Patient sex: M
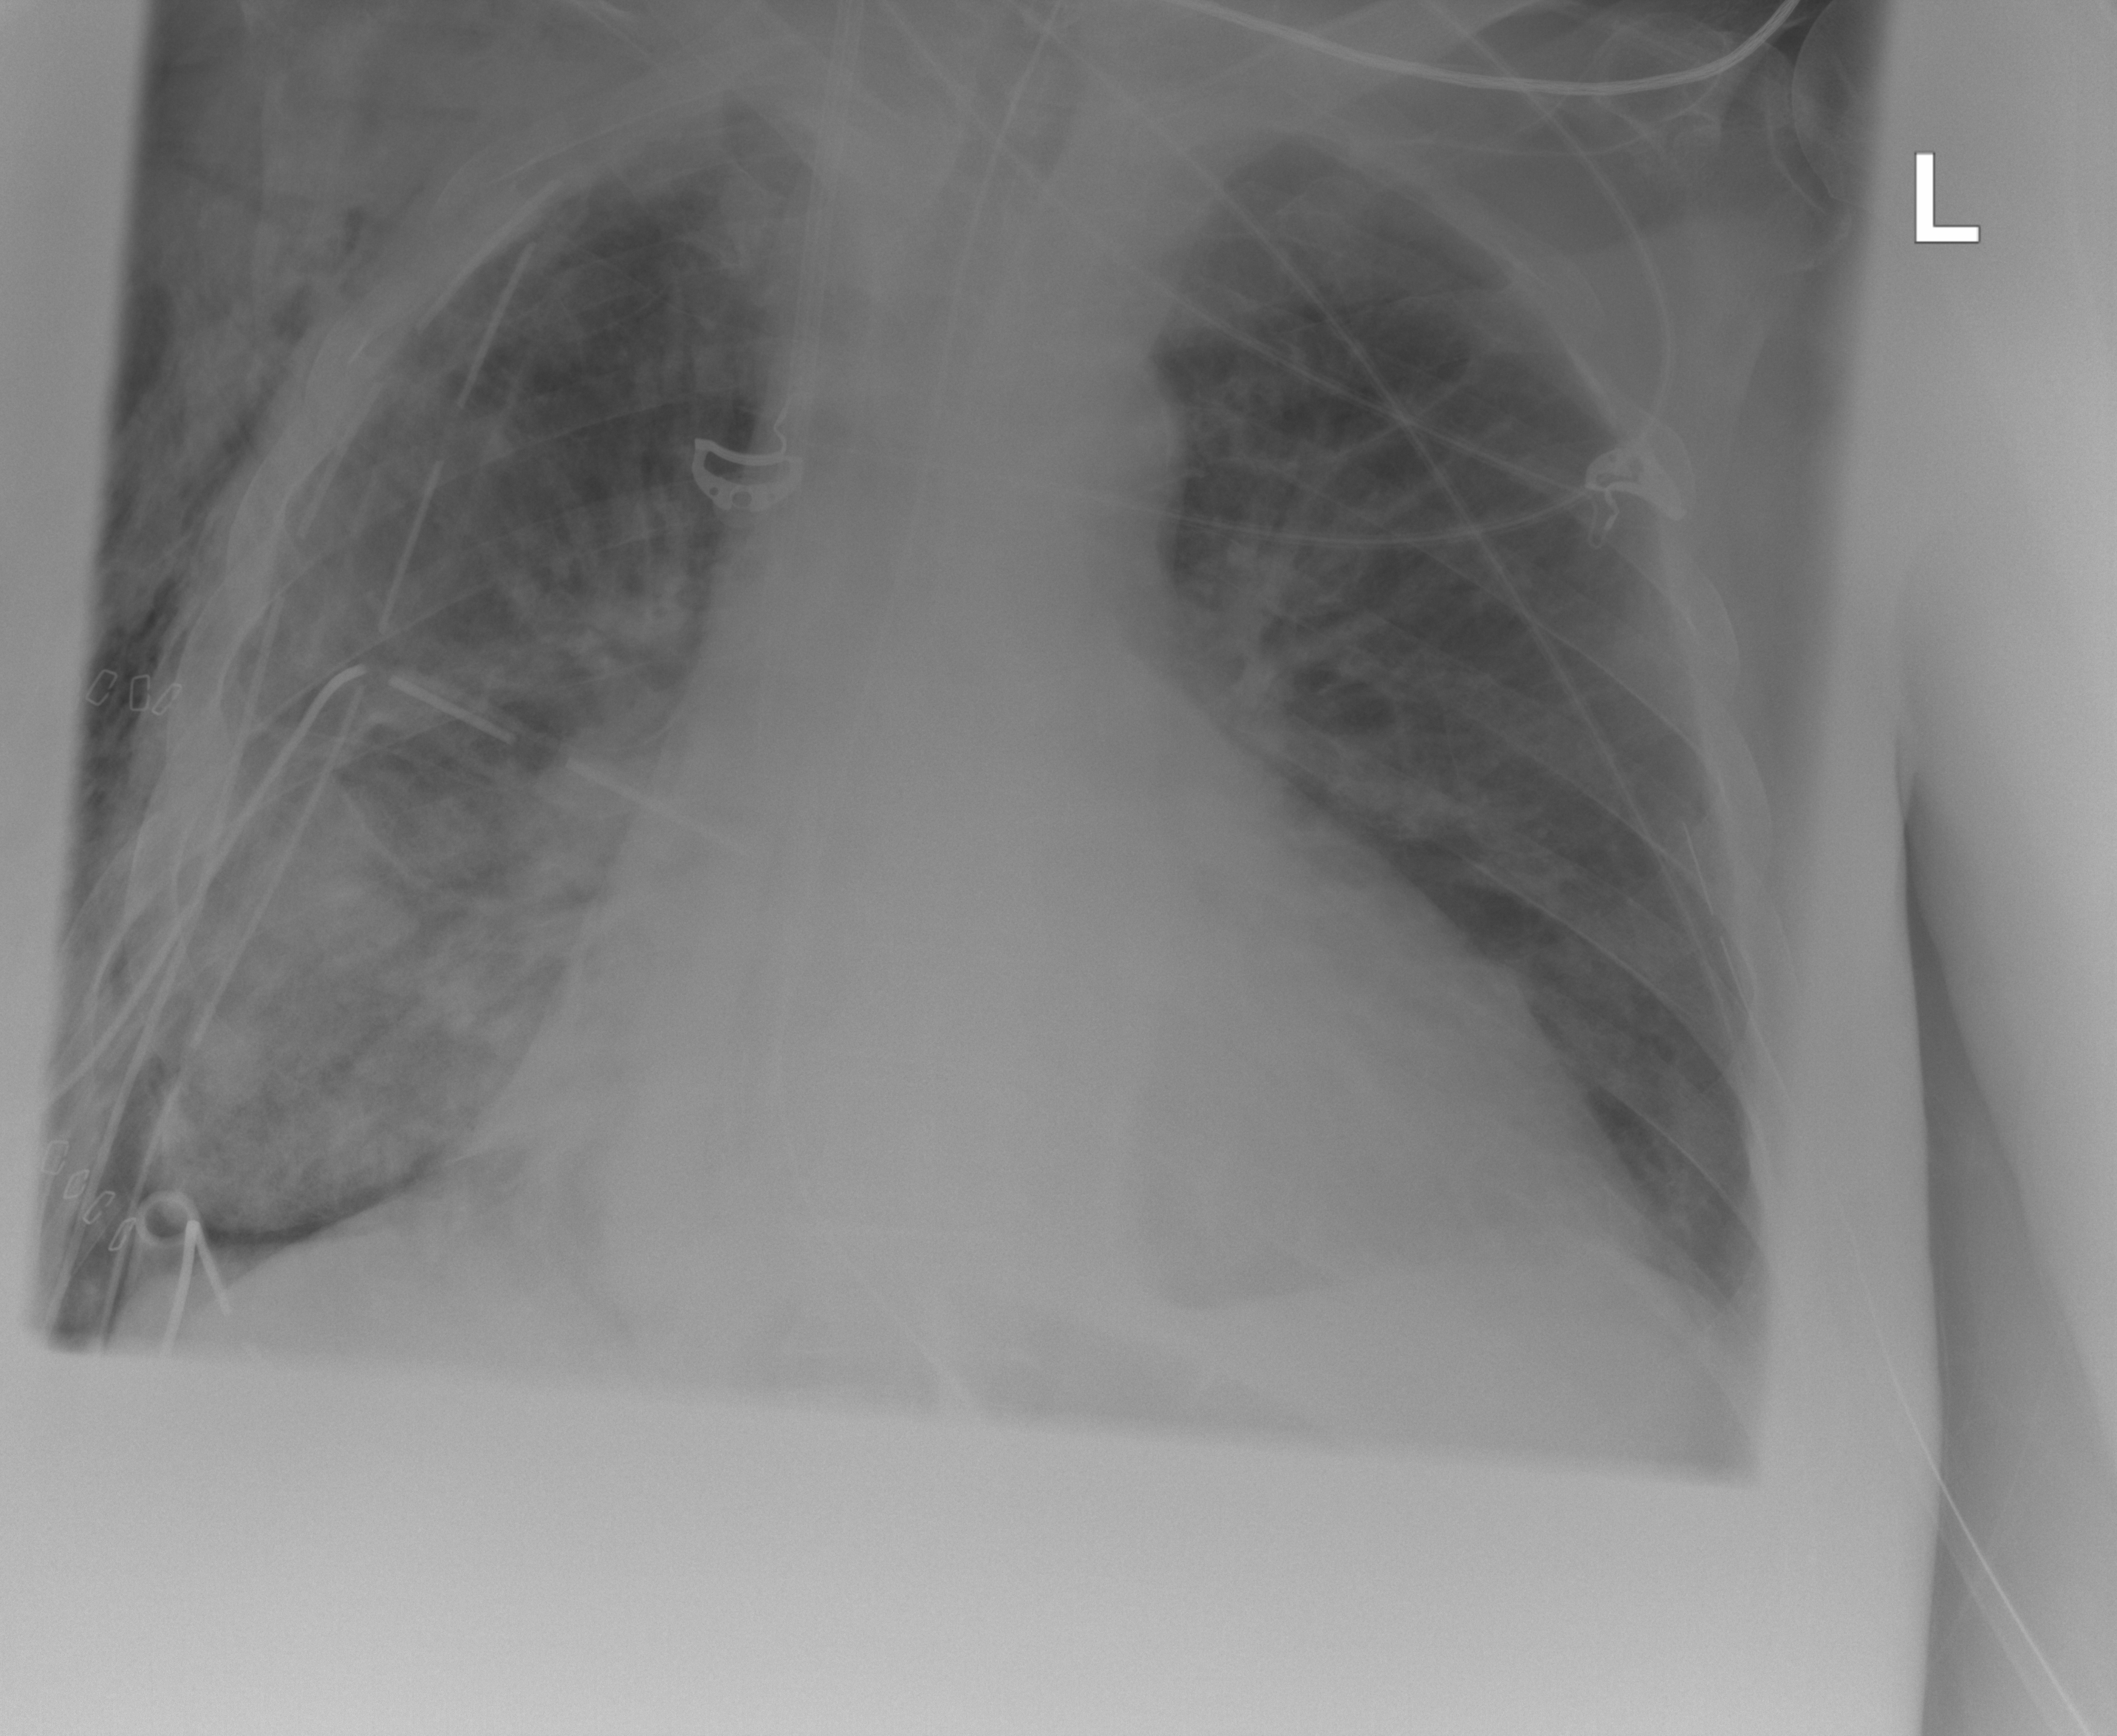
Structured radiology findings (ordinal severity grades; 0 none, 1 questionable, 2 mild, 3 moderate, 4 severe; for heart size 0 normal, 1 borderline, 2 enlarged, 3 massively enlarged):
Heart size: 2
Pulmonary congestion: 0
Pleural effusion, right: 0
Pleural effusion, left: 0
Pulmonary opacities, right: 2
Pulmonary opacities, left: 0
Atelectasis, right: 2
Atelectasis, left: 0